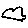
Label: cloud